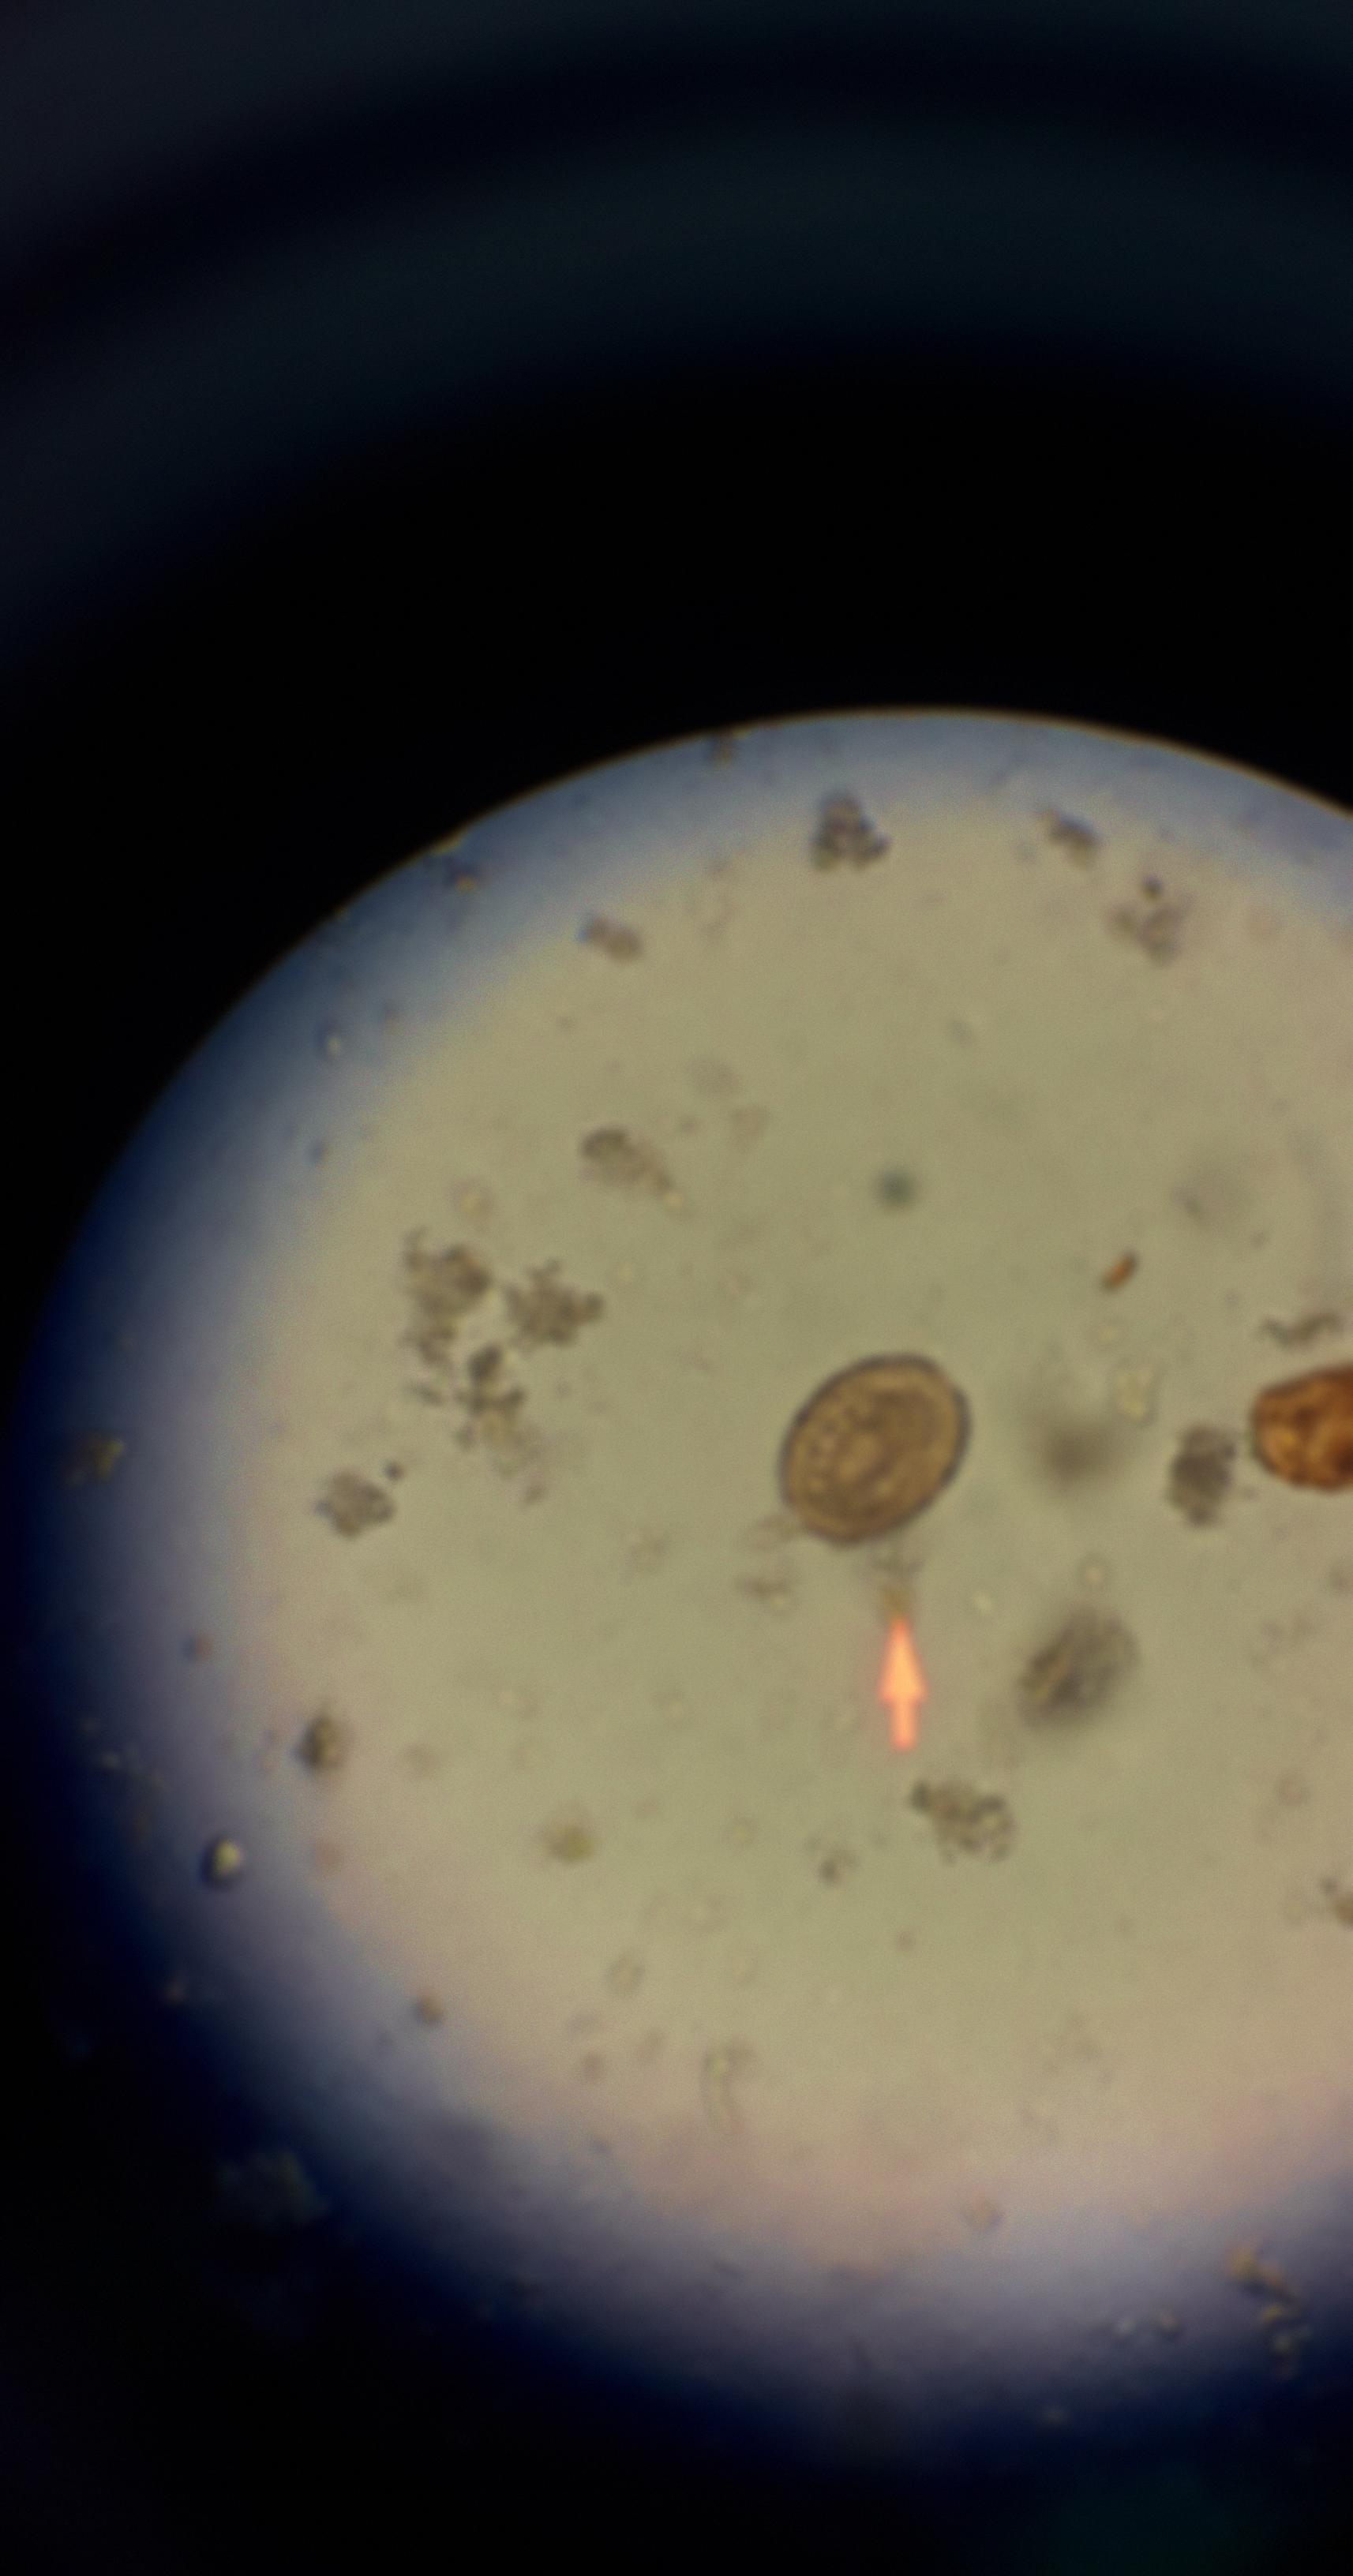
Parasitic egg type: Ascaris lumbricoides